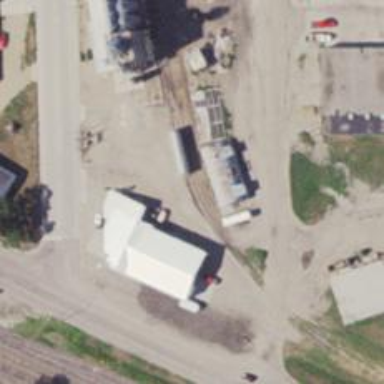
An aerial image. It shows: Rail spur service.